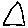
Label: triangle